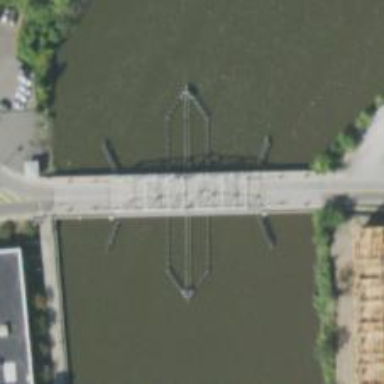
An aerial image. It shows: Secondary road crossing swing movable bridge.